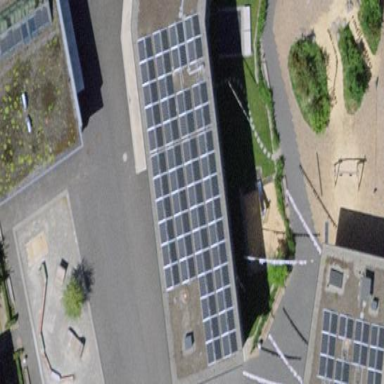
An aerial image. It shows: Solar power generator with photovoltaic panels.